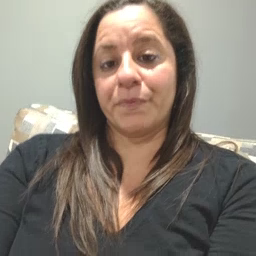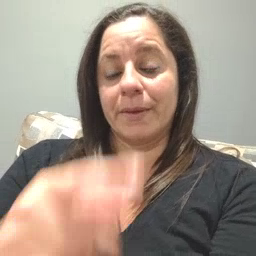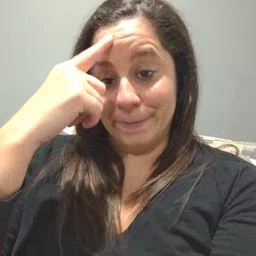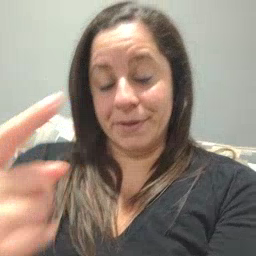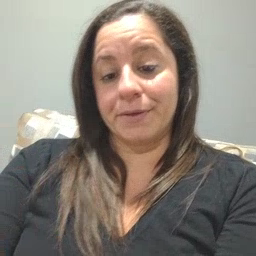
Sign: penny